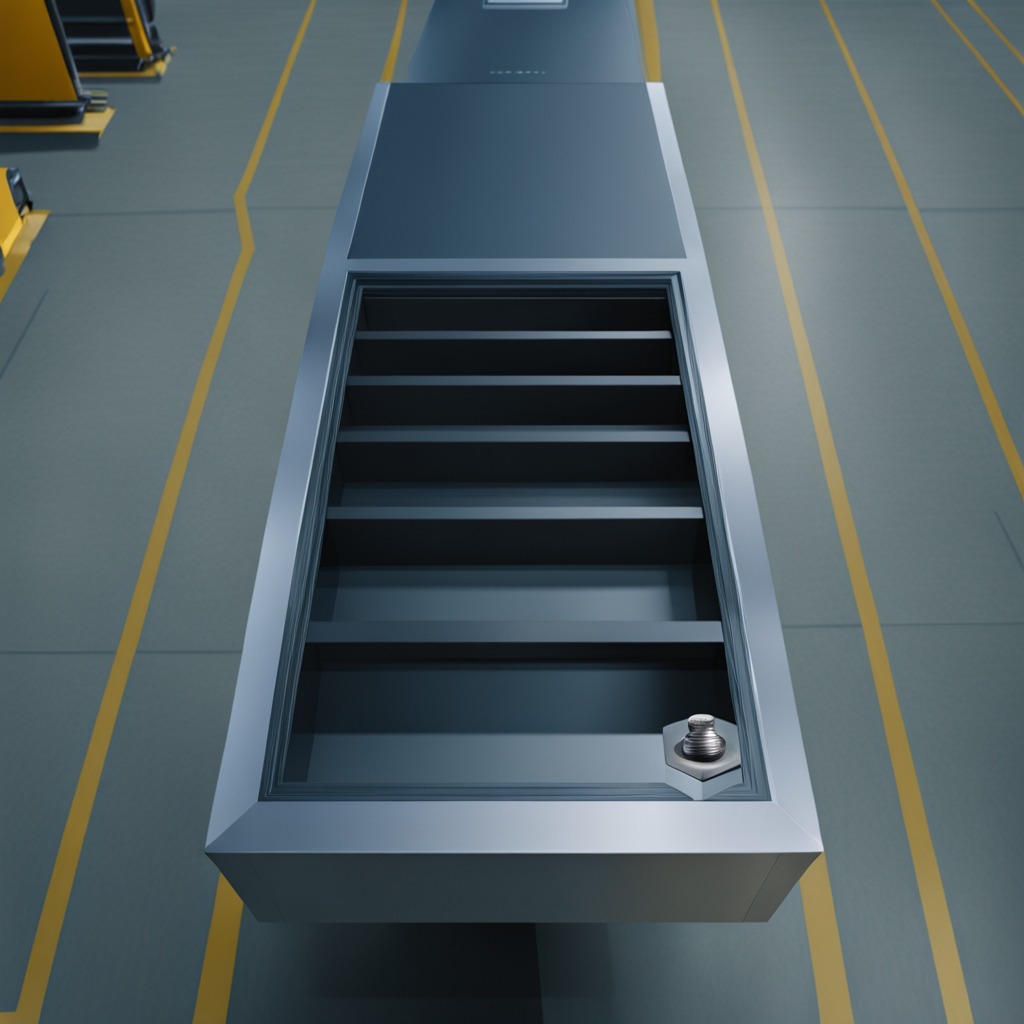
A metal nut is lying on the surface of the toolbox.